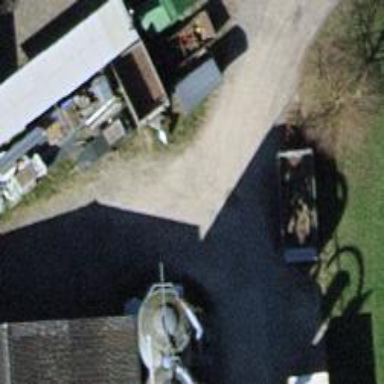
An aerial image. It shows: Gravel alley designed for service vehicles.